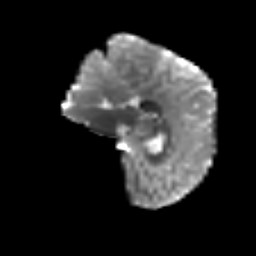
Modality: T2w
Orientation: sagittal
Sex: male
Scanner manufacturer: siemens
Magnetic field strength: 3 T
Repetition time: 5 s
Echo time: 0.071 s